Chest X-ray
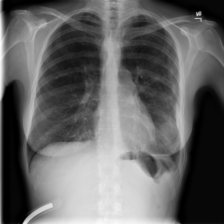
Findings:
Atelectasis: negative
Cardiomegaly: negative
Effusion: positive
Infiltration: negative
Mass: negative
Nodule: negative
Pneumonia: negative
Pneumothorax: negative
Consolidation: negative
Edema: negative
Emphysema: negative
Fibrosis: negative
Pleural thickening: negative
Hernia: negative